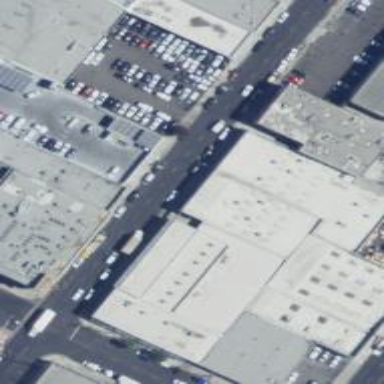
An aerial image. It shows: Retail building.